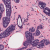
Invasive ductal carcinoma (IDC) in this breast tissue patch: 0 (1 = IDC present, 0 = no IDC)